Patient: sex F, age 73
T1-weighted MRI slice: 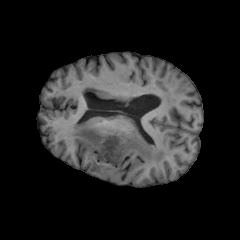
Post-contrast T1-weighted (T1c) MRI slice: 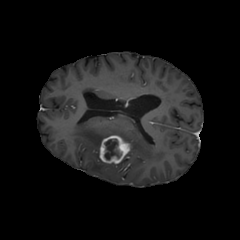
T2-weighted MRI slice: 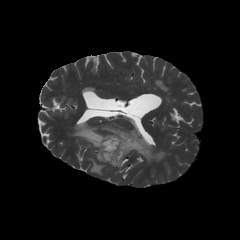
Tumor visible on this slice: yes
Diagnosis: Glioblastoma, IDH-wildtype
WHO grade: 4